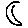
Label: moon